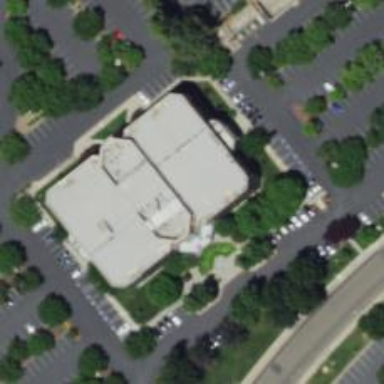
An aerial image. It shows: Government office.